Question: Count the number of objects in the diagram.
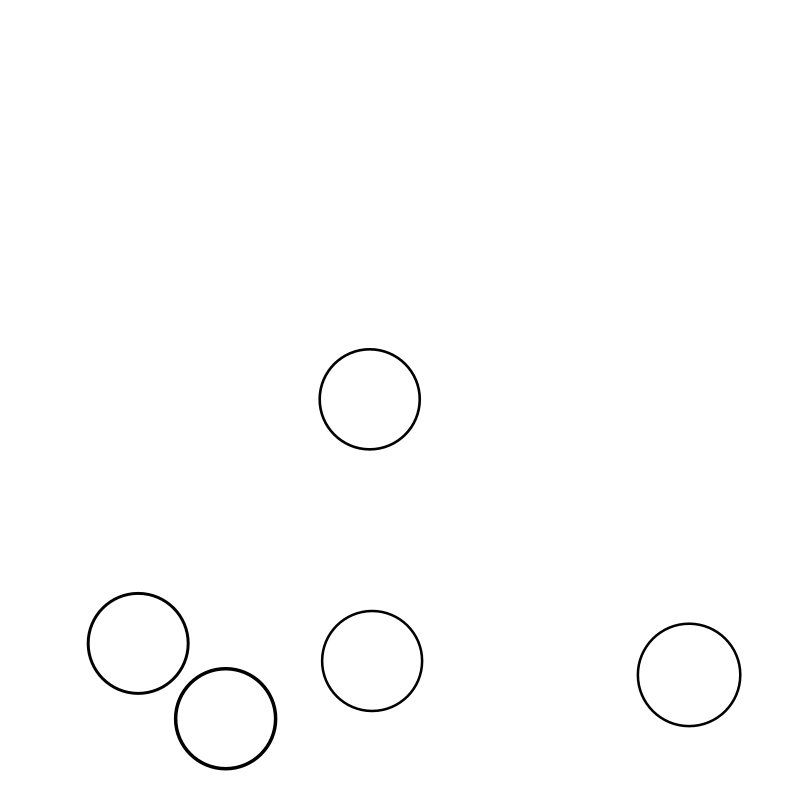
Answer: 5